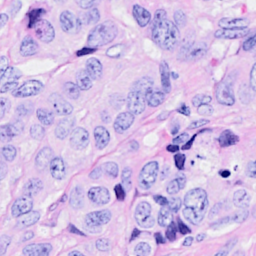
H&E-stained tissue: Breast